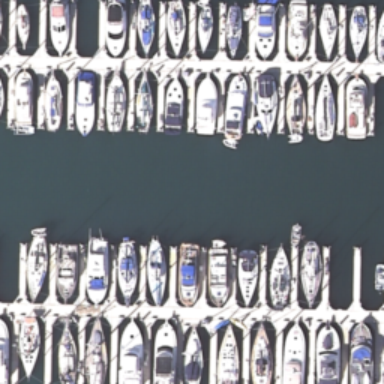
Lots of boats docked at the harbor and the boats are closed to each other .